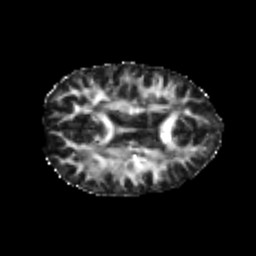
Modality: FA
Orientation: axial
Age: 20
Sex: female
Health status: healthy
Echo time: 0.074 s